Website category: sports
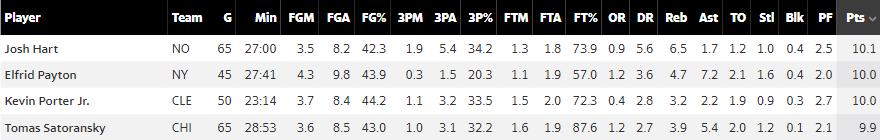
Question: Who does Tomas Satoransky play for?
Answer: CHI

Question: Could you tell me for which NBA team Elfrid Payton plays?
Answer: NY

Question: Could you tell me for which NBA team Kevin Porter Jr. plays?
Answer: CLE

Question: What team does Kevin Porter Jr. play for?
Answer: CLE

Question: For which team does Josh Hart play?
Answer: NO

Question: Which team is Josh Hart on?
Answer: NO

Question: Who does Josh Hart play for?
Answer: NO

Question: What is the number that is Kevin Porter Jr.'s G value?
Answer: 50

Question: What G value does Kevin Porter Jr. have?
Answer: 50

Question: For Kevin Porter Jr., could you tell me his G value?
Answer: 50

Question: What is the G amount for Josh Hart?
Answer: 65

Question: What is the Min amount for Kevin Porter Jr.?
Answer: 23:14

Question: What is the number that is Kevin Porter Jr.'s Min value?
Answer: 23:14

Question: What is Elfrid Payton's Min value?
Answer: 27:41

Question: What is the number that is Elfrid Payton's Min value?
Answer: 27:41

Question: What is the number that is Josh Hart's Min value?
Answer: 27:00

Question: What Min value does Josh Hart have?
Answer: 27:00

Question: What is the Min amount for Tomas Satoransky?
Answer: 28:53

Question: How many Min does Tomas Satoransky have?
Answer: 28:53

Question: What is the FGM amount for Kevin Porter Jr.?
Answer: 3.7

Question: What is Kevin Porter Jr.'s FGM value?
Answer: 3.7

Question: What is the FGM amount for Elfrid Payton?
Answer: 4.3

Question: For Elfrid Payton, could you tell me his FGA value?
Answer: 9.8

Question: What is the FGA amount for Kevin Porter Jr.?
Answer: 8.4

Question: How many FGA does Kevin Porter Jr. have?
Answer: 8.4

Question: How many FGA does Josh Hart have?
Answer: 8.2

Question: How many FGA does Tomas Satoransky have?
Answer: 8.5

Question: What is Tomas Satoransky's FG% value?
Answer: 43.0

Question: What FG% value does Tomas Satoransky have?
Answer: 43.0

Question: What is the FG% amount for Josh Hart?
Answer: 42.3

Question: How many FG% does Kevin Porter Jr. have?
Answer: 44.2

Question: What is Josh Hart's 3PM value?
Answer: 1.9

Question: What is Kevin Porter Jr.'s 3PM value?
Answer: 1.1

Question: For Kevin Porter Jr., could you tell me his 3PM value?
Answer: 1.1

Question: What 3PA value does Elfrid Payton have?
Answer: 1.5

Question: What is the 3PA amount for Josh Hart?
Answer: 5.4

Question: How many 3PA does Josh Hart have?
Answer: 5.4

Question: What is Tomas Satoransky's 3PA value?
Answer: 3.1

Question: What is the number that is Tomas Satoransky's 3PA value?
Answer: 3.1

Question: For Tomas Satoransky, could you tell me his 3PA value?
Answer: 3.1

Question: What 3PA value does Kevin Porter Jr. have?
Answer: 3.2

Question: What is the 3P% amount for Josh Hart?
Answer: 34.2

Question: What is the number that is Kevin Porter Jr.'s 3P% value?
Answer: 33.5

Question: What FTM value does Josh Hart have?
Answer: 1.3

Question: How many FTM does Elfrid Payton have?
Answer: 1.1

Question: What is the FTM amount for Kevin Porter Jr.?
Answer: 1.5

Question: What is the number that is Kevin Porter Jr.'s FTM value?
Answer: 1.5

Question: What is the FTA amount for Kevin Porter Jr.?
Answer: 2.0

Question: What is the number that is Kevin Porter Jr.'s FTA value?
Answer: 2.0

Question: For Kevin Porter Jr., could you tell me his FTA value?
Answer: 2.0

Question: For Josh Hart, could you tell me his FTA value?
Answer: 1.8

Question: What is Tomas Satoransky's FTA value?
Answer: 1.9

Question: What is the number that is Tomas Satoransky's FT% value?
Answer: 87.6

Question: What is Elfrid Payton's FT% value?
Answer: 57.0

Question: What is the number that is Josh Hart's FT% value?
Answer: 73.9

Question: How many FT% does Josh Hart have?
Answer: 73.9

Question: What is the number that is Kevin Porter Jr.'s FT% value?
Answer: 72.3

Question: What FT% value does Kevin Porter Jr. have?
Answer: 72.3

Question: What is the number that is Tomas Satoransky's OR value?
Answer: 1.2

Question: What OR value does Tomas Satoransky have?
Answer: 1.2

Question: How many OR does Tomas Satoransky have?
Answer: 1.2

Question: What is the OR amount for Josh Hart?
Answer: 0.9

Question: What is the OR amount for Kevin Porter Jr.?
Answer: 0.4

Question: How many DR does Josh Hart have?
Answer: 5.6